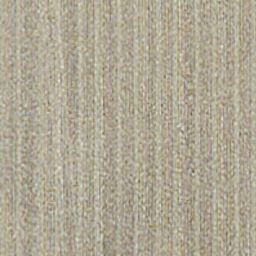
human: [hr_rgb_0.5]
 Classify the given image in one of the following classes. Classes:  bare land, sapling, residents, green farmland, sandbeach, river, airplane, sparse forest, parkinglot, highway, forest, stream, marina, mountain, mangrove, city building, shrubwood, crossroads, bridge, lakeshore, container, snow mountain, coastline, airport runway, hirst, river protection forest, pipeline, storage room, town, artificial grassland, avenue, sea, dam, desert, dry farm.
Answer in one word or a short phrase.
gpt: dry farm